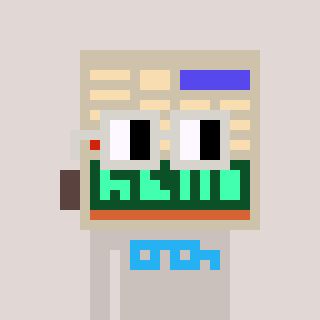
a pixel art character with square light gray glasses, a calculator-shaped head and a foggrey-colored body on a warm background